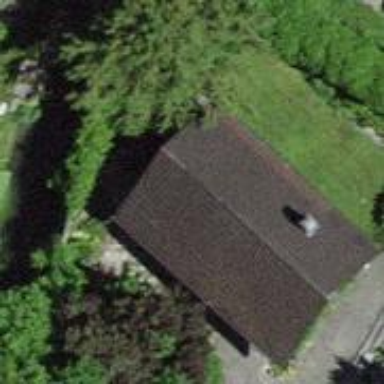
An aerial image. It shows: Shed.